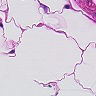
Metastatic tissue present: no